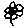
Label: flower